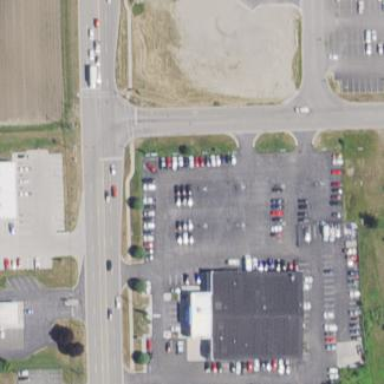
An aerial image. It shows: Retail area.